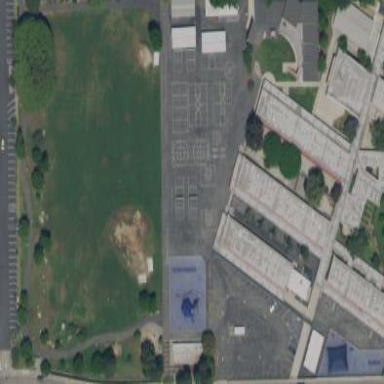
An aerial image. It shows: Schoolyard designated as leisure land.